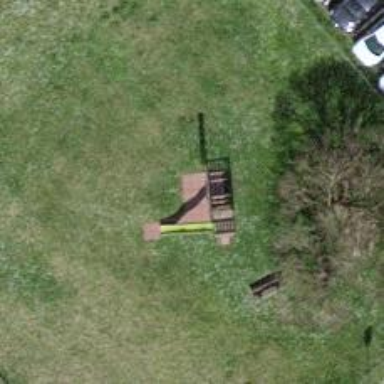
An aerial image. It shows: Playground area for leisure land.